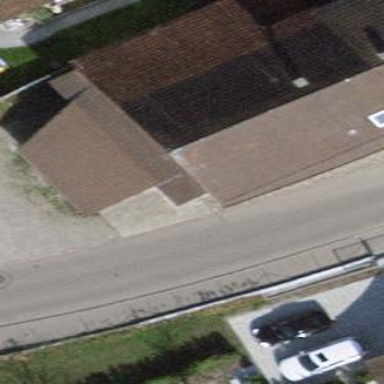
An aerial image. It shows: Terrace building.